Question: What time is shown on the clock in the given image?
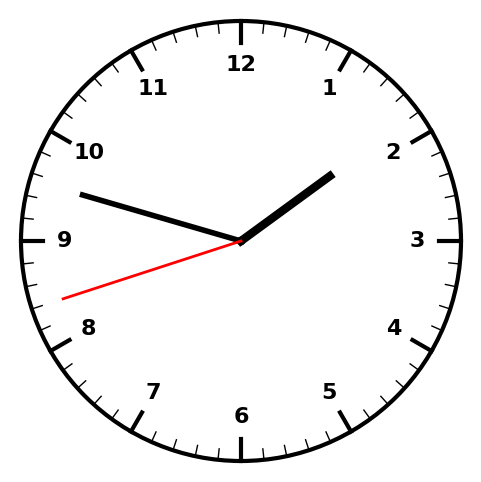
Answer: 01:47:42